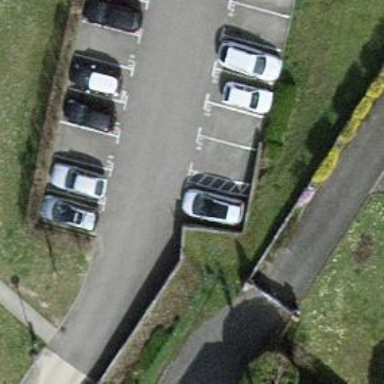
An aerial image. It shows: Road serving as parking aisle.